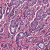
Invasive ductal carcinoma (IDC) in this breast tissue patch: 1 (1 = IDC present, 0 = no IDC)